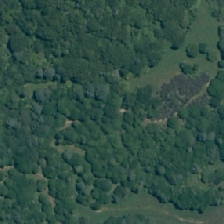
Land cover: indigenous_forest